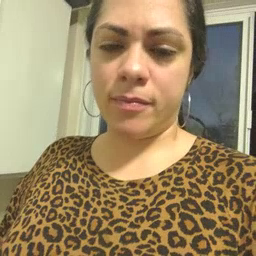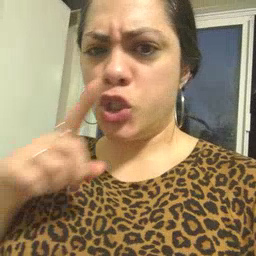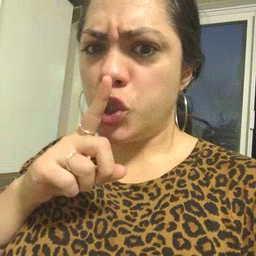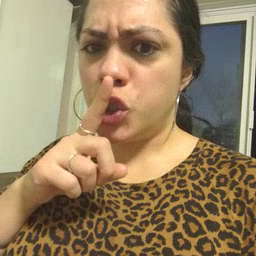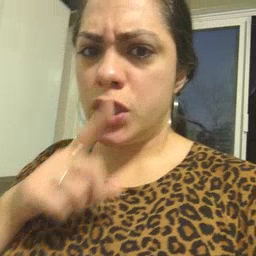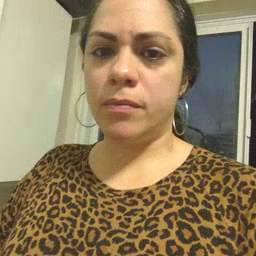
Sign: shhh